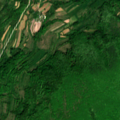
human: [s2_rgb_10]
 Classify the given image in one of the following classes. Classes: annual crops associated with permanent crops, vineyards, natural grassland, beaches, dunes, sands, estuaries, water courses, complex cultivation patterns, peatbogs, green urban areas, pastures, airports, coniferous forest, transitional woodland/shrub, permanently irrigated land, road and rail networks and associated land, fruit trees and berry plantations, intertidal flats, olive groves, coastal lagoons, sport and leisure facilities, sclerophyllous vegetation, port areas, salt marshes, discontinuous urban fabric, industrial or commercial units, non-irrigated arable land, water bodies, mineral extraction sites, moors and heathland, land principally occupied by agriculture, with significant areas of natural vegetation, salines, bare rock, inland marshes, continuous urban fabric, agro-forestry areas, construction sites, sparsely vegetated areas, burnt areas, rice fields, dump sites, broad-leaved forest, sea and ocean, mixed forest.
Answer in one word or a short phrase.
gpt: land principally occupied by agriculture, with significant areas of natural vegetation, broad-leaved forest, transitional woodland/shrub